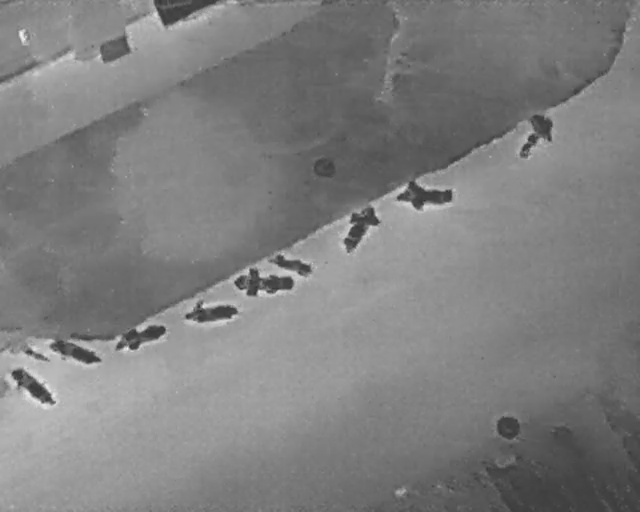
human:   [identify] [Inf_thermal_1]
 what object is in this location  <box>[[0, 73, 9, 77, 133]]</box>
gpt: <ref>1 large bicycle at the bottom left</ref>